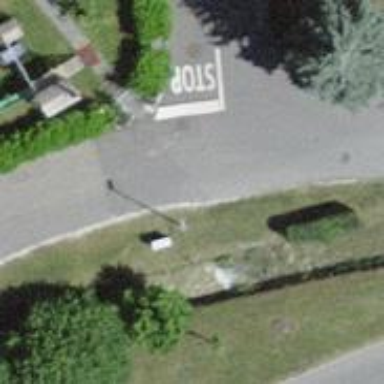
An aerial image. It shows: Street cabinet of man-made origin.